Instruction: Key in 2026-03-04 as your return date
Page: home
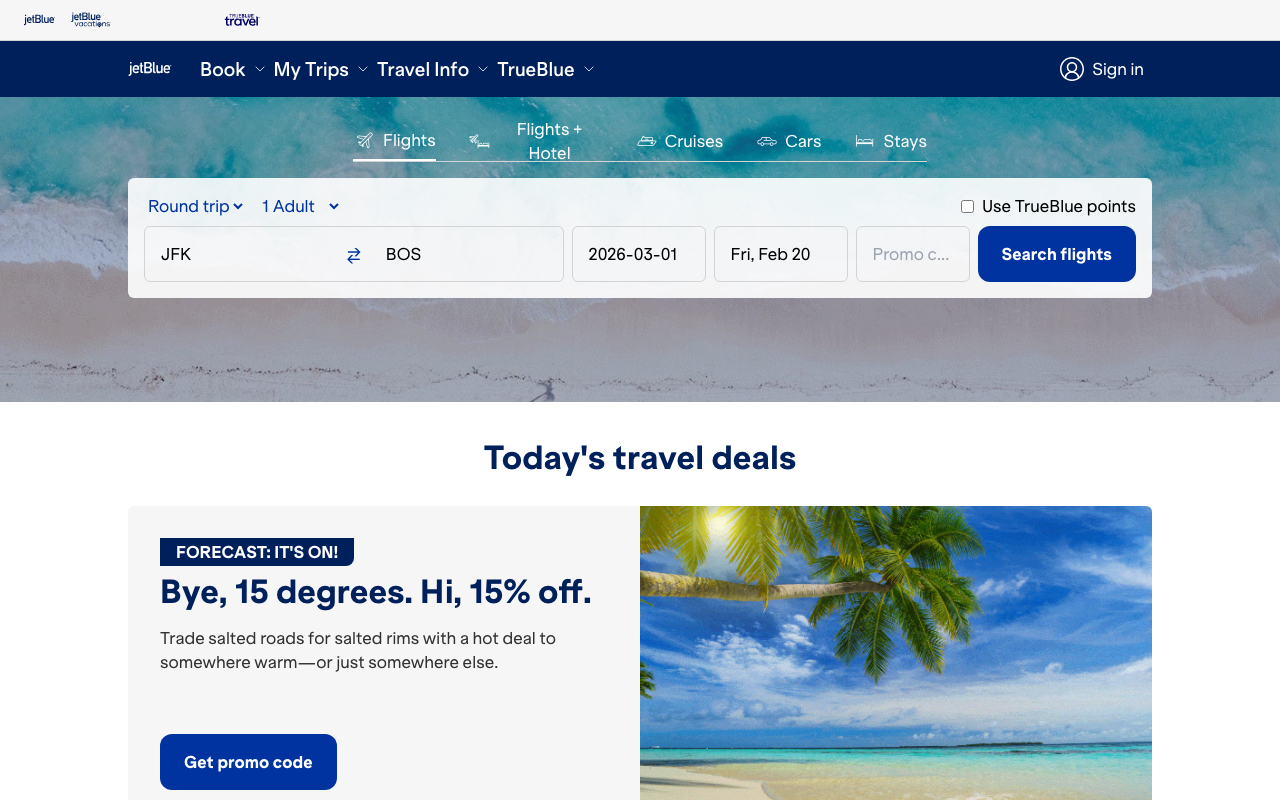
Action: type